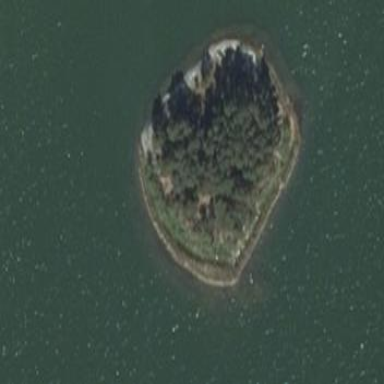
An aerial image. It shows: Islet located along the natural coastline.